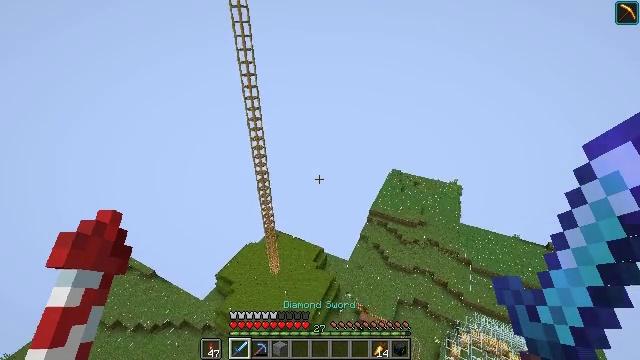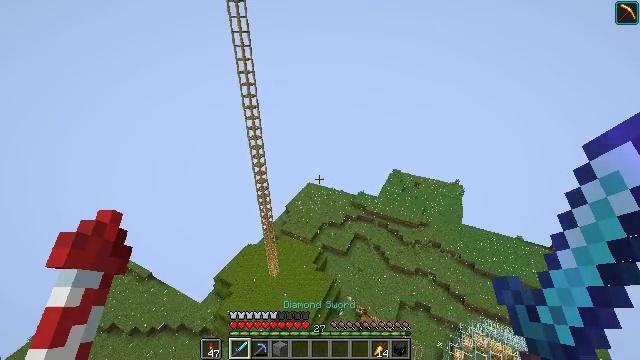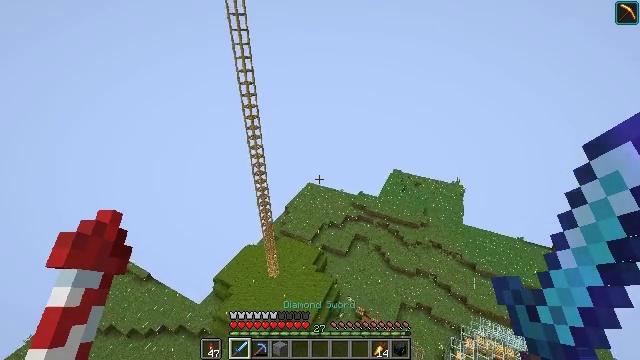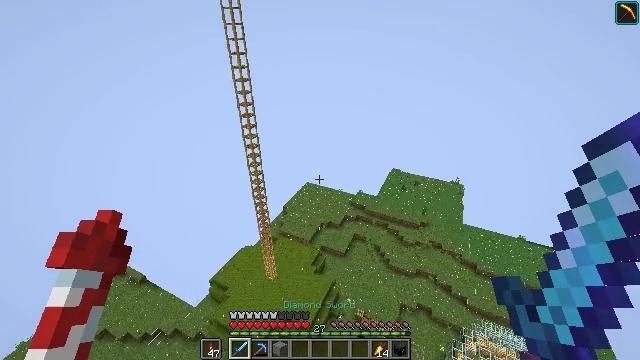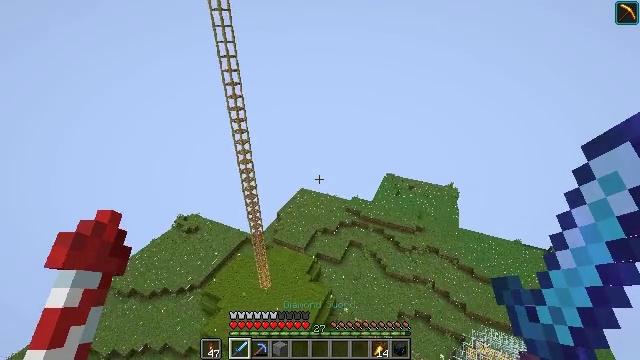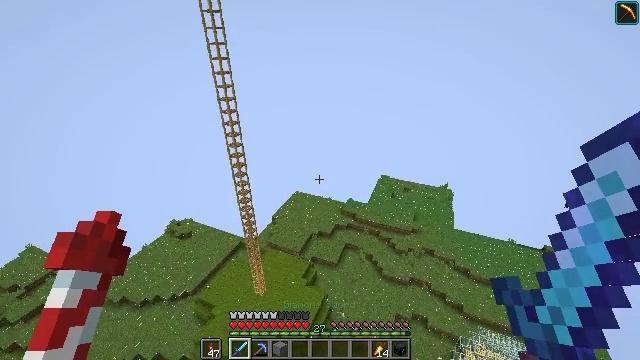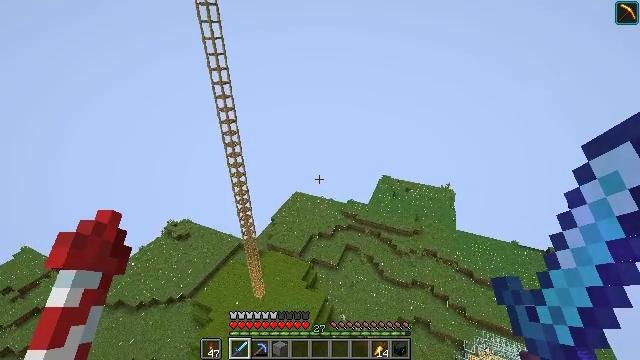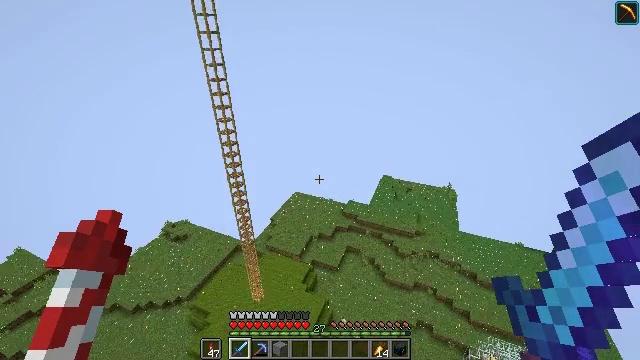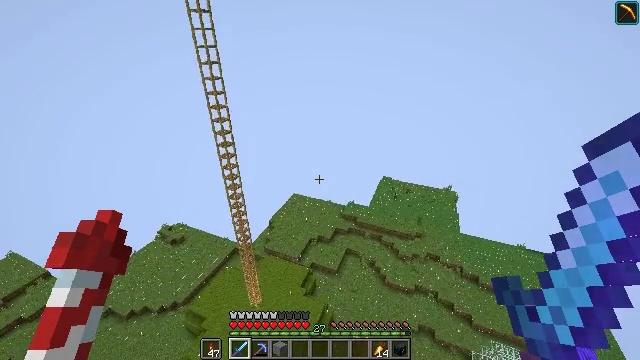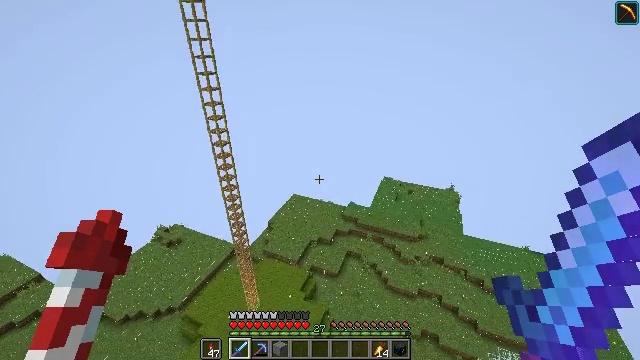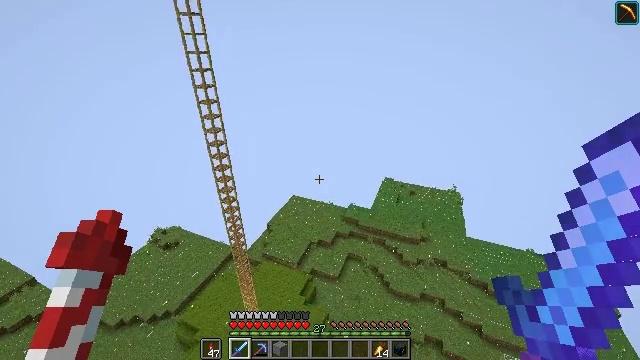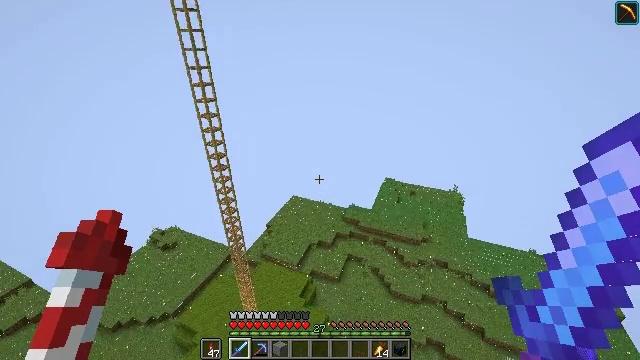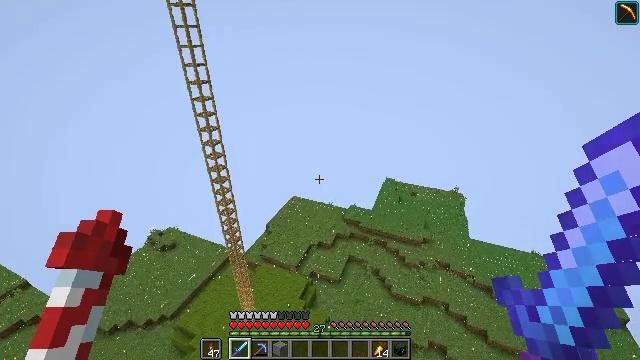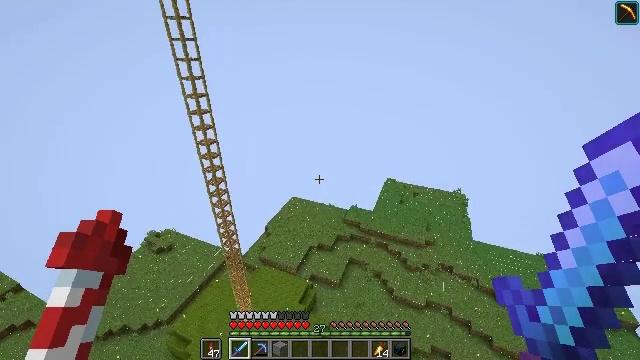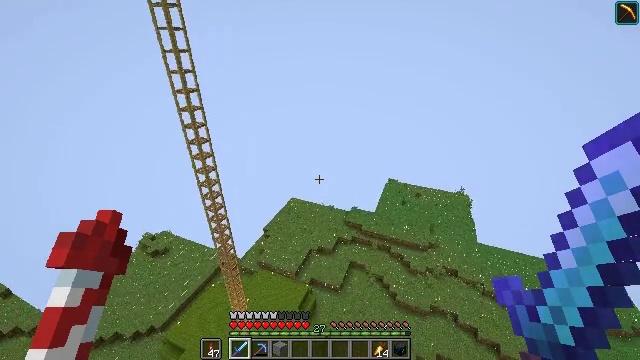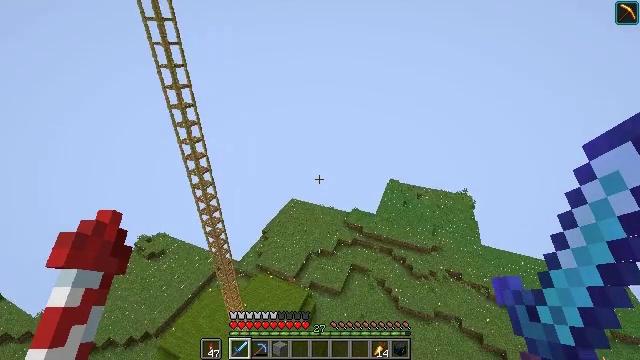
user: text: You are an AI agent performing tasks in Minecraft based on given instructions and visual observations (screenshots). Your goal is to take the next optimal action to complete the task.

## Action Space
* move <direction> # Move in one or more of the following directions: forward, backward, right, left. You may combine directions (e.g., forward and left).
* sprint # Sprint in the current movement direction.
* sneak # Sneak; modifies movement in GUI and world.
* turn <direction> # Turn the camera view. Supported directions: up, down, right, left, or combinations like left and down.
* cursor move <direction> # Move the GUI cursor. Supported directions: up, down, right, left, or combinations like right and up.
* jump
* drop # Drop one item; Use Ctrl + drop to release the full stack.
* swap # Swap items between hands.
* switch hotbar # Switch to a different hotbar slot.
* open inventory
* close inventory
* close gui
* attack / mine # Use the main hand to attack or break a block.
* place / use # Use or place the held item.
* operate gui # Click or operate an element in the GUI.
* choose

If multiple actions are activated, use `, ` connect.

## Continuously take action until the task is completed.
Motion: motion action
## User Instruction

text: Hunt mobs.
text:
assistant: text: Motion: no_op
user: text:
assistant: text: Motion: no_op
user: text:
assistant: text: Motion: no_op
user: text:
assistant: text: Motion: turn right and up
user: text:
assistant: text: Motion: turn right
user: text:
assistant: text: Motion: no_op
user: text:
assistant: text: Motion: no_op
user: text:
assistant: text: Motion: no_op
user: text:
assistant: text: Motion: no_op
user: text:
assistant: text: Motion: no_op
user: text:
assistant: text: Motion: no_op
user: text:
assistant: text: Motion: no_op
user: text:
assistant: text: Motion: no_op
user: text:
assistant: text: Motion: no_op
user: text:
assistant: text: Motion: no_op
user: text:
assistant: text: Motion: no_op
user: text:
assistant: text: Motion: no_op
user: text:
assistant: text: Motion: no_op
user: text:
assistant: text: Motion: no_op
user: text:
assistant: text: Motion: no_op
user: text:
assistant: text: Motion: turn left and up
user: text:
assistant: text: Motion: turn up
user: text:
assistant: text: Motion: no_op
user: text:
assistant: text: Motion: turn up
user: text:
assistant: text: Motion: no_op
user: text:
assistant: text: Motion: no_op
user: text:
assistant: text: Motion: no_op
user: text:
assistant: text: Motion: turn up
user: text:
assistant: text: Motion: turn left and up
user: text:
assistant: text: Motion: turn up